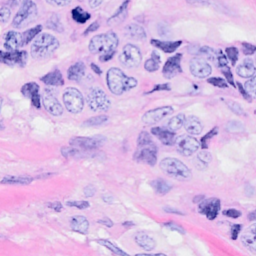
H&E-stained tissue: Breast